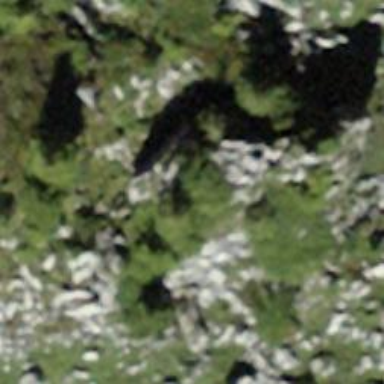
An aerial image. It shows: Natural rock formation.